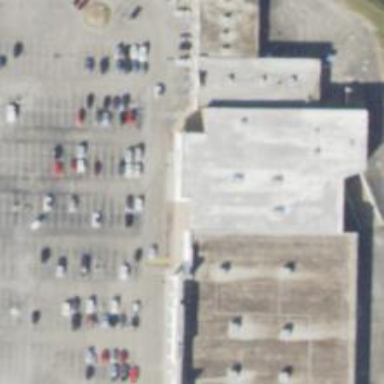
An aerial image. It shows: Parking space.